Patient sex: M
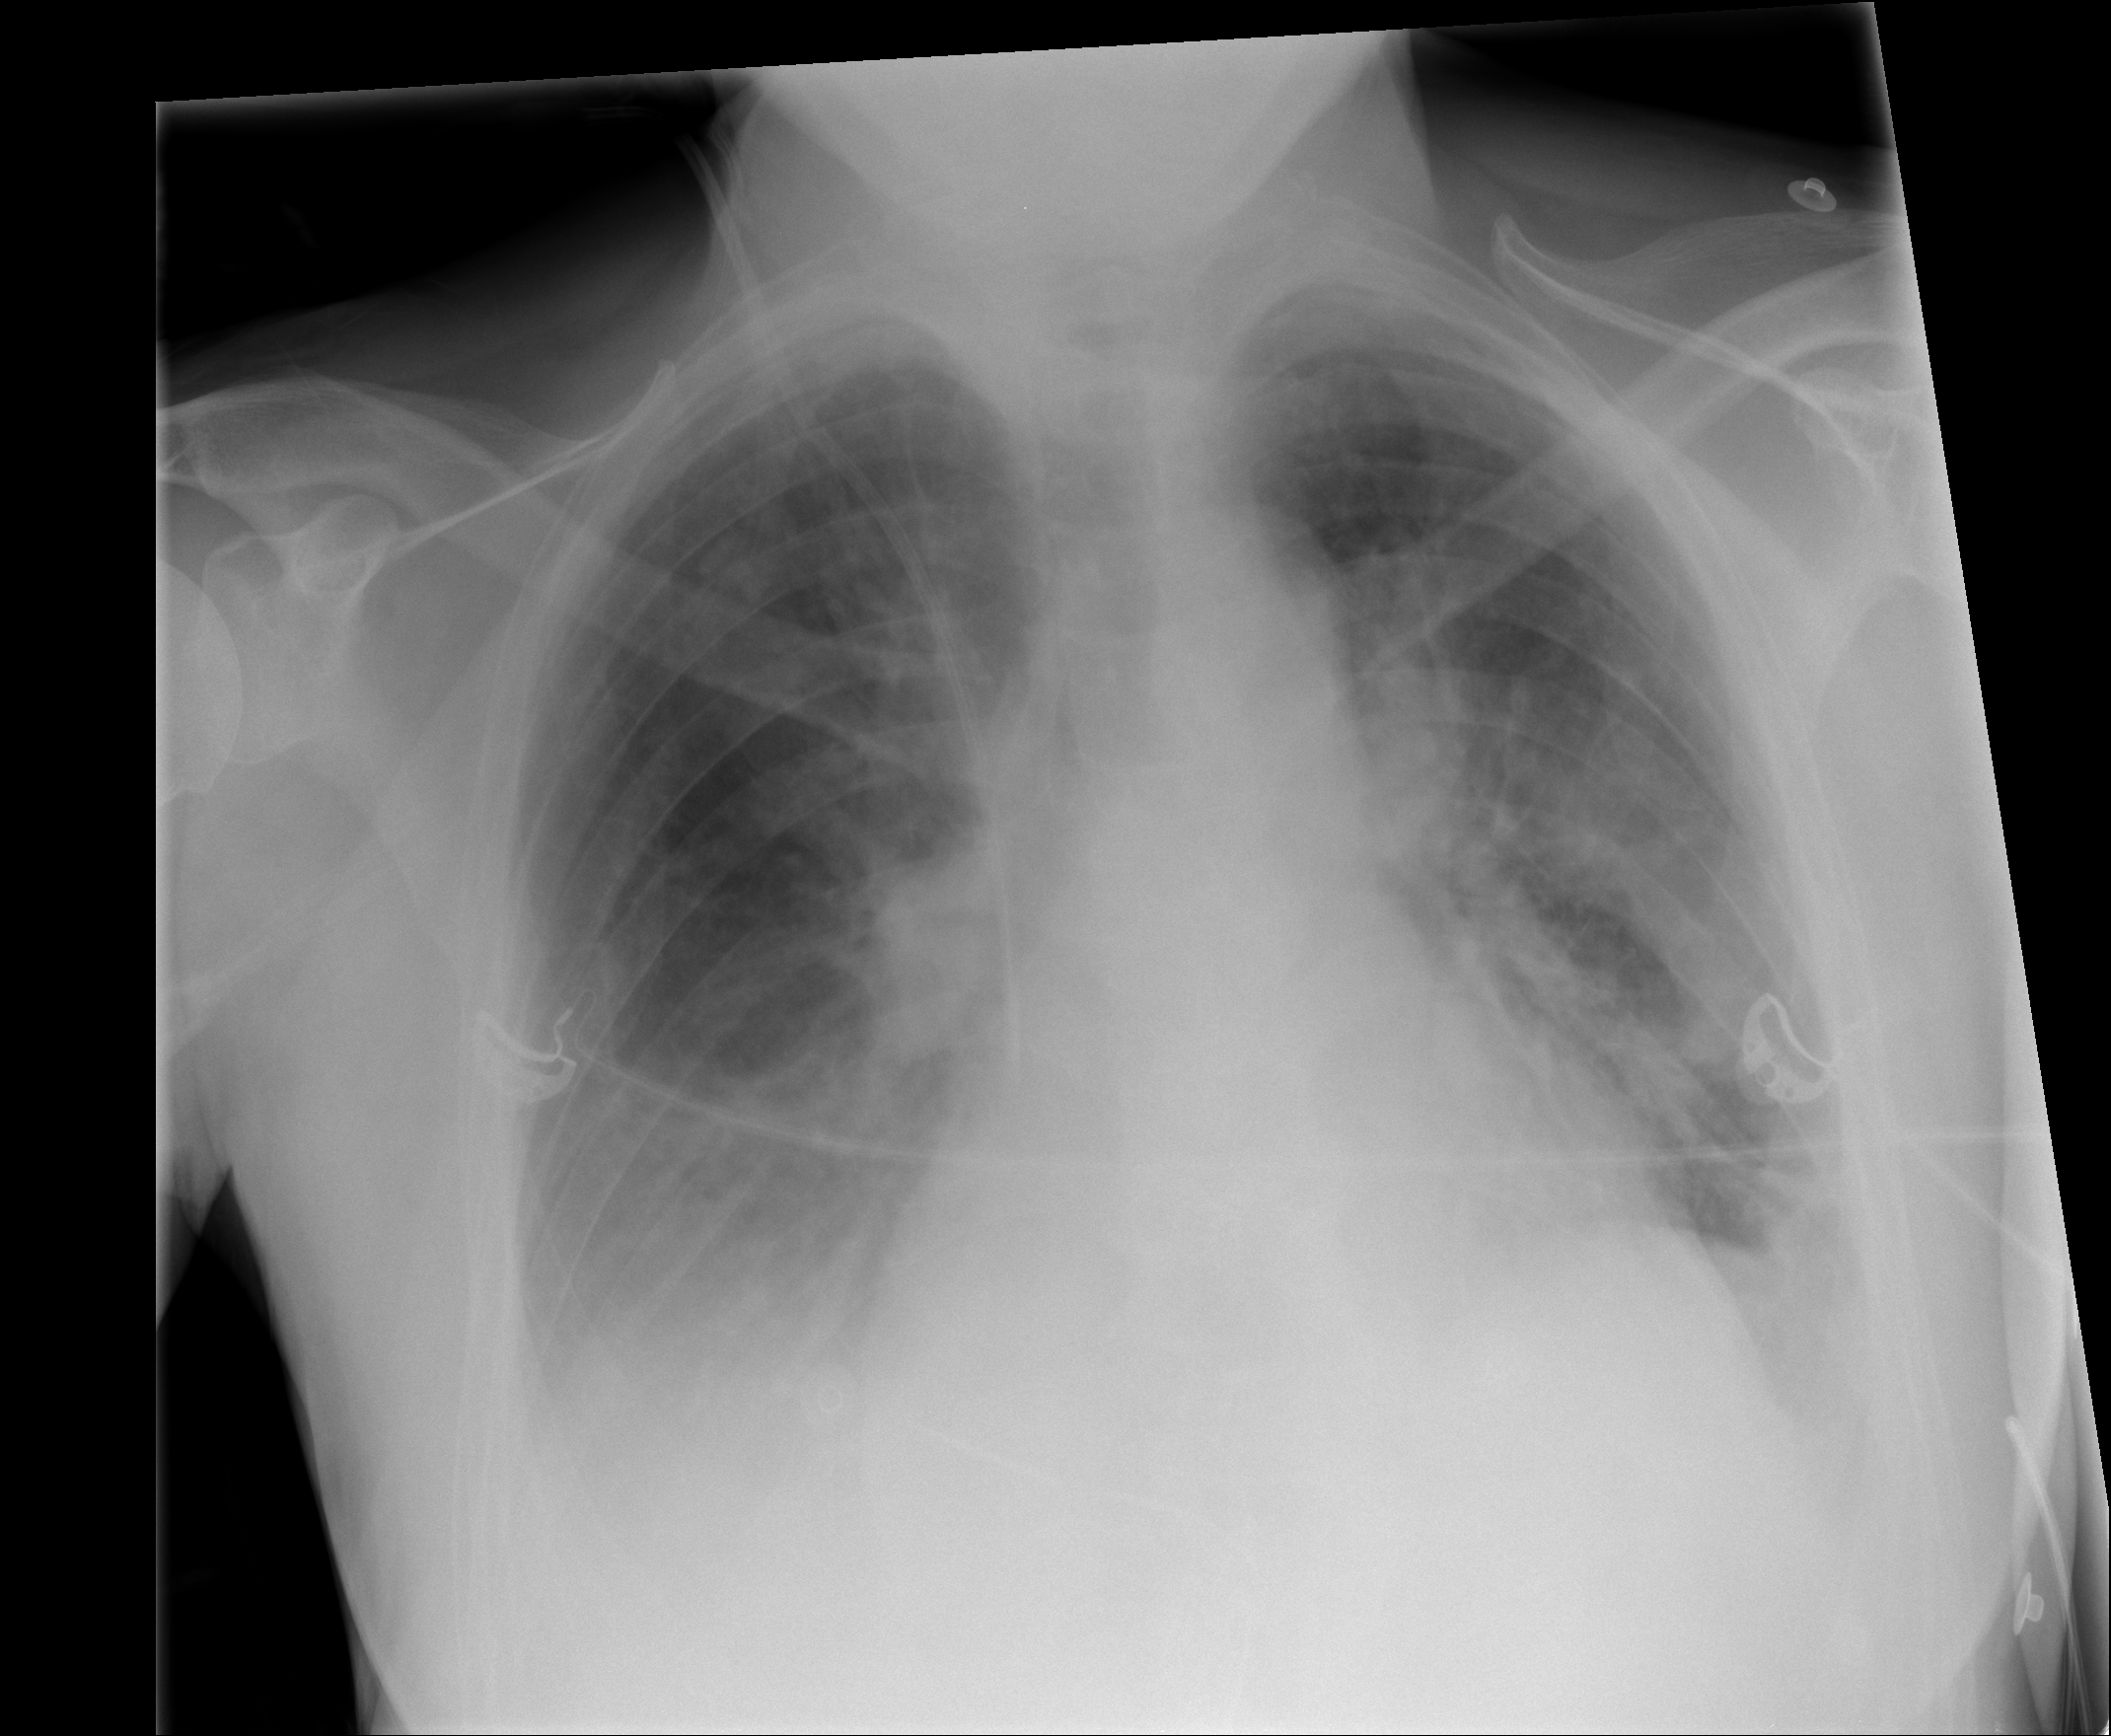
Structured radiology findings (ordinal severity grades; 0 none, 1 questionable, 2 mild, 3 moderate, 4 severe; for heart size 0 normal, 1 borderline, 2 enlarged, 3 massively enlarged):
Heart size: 2
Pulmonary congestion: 2
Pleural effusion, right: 2
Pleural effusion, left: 2
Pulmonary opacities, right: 0
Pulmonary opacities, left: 0
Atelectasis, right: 2
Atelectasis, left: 2